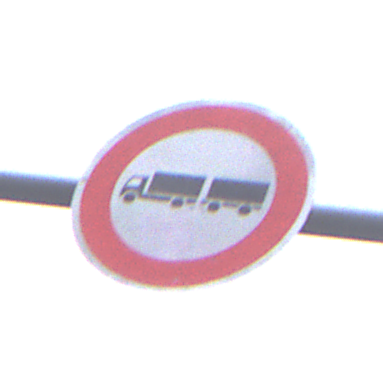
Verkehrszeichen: VerbotLastkraftwagenMitAnhaenger
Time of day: MorningAfternoon
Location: Outdoor (Urban)
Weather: Overcast
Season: NotSpecified
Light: Natural